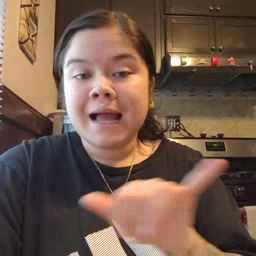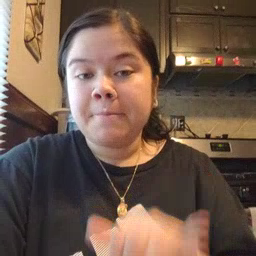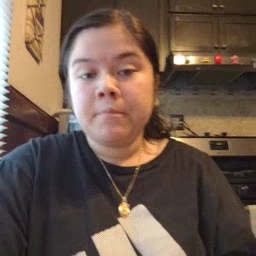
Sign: same